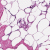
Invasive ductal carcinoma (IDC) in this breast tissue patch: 0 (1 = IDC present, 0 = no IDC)